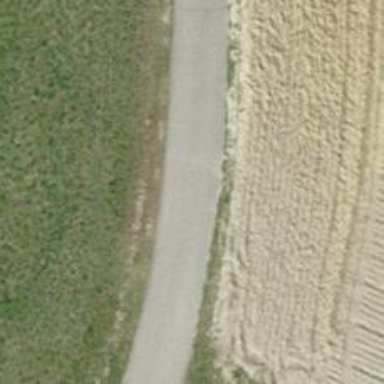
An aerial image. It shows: Track road with grade1 pebblestone surface.